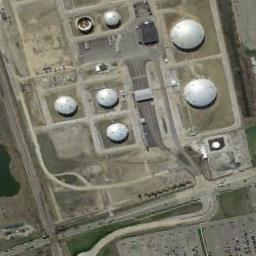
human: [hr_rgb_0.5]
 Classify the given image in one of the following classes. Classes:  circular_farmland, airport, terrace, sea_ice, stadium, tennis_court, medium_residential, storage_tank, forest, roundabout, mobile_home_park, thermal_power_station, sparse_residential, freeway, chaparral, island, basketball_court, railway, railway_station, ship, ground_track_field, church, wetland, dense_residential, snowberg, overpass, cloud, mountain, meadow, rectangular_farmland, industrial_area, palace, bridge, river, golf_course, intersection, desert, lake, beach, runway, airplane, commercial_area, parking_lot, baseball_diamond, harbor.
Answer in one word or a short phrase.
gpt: storage_tank